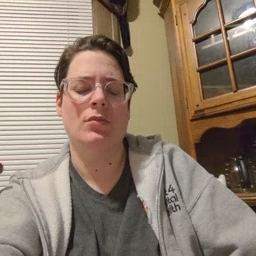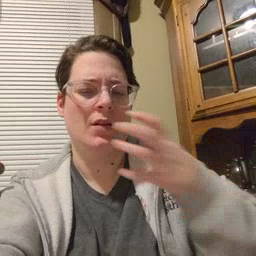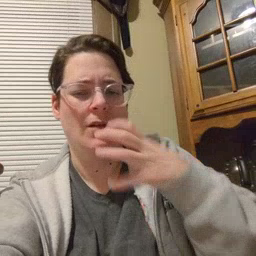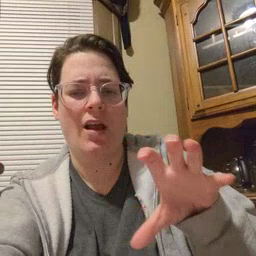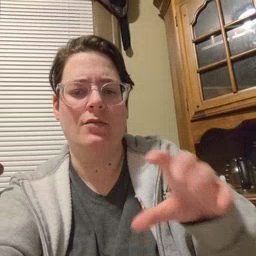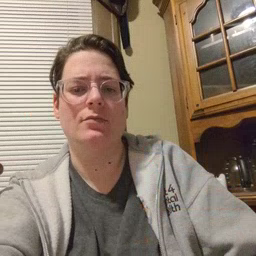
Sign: hot